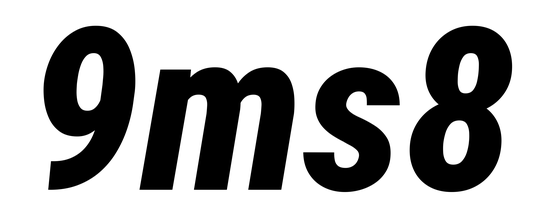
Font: Roboto-Italic_Condensed_ExtraBold_Italic